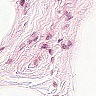
Metastatic tissue present: no